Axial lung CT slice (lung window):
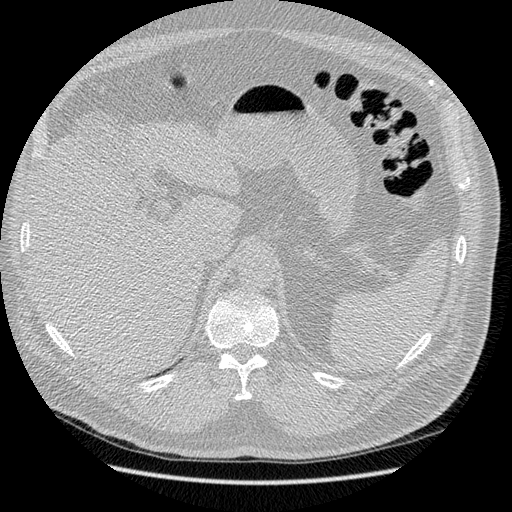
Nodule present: no